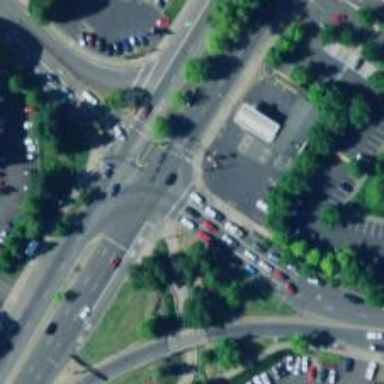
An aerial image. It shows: Solid stop line on the road.